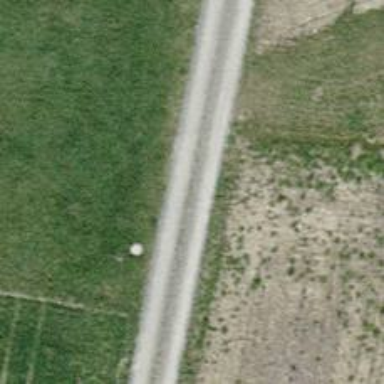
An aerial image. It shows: Track with compacted grade3 surface.